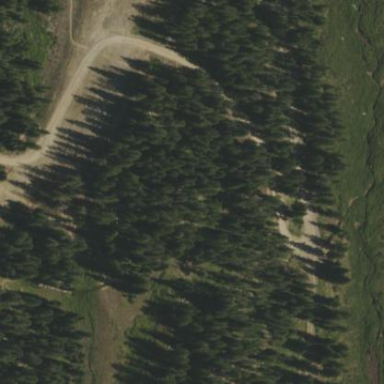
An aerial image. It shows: Evergreen woodland.